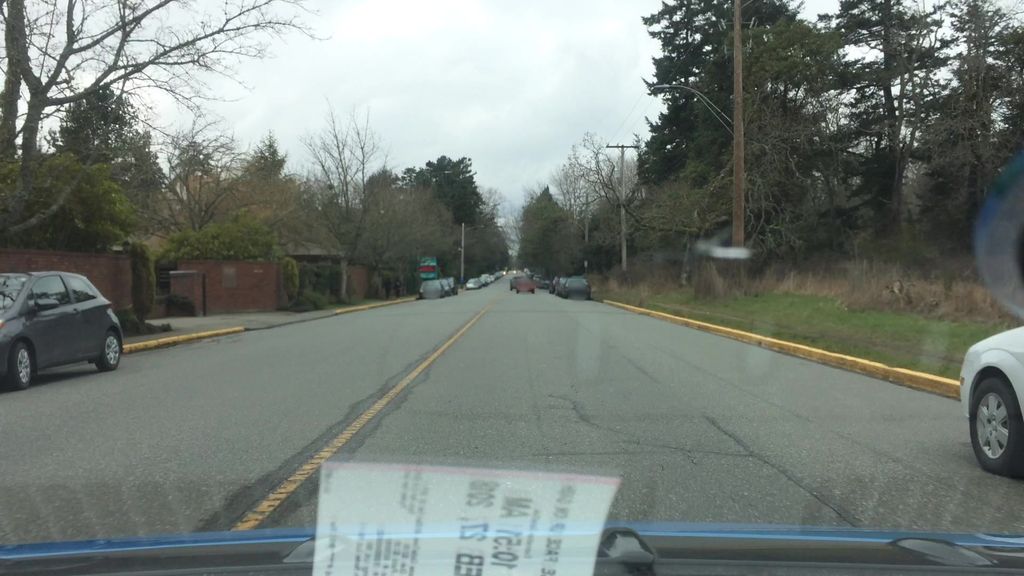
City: victoria